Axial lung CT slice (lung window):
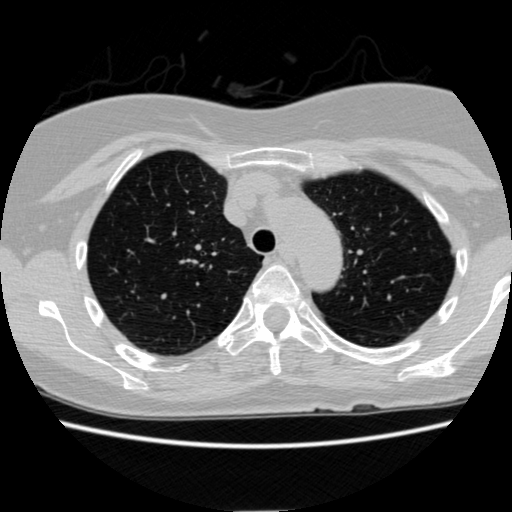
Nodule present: no